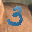
Label: 3